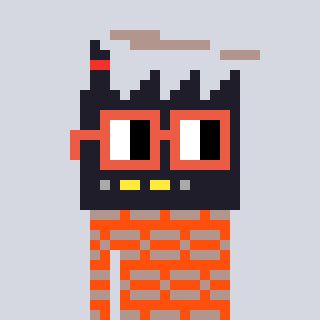
a pixel art character with square orange glasses, a factory-shaped head and a orange-colored body on a cool background